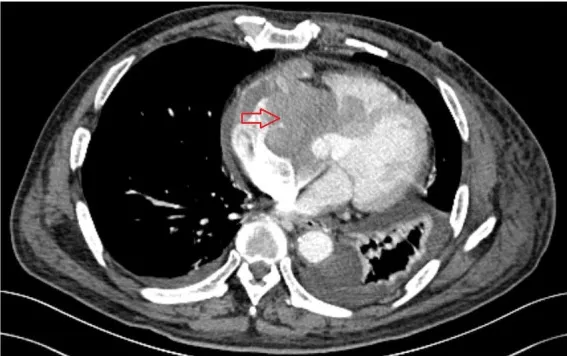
Preoperative enhanced computed tomography results for patient in September 2, 2022. (A) The cross-sectional image shows a mass in the right atrium, with irregular patchy enhancement in the right atrial appendage, right atrium, and right ventricular region, with a CT value of approximately 89 Hounsfield units. The interventricular septum is irregularly thickened.
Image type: radiology (ct)